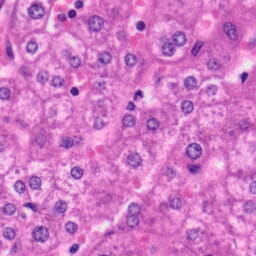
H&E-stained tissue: Liver